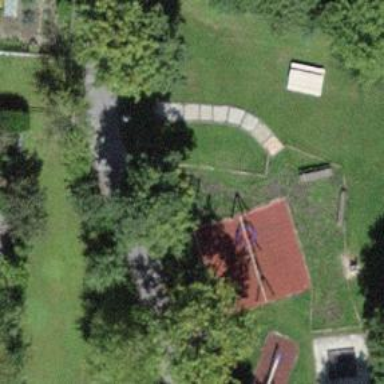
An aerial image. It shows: Playground with swings.